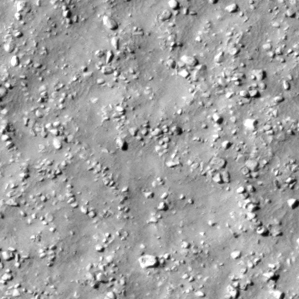
Label: non_frost